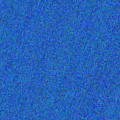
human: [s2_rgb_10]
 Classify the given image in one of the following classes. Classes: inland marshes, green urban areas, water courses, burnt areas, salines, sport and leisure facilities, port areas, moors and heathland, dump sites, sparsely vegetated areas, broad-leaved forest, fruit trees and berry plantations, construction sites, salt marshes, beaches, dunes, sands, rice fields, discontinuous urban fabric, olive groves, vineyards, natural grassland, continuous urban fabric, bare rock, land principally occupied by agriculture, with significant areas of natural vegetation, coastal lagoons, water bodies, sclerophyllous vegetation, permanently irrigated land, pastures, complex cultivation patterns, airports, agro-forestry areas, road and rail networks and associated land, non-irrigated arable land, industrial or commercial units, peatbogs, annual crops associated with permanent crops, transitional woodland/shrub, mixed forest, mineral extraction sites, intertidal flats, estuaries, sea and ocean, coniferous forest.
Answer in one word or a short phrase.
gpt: sea and ocean